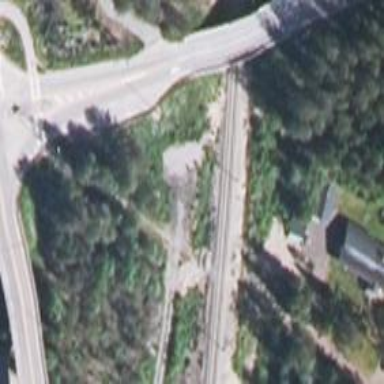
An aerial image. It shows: Railway track with continuous electrified contact lines.